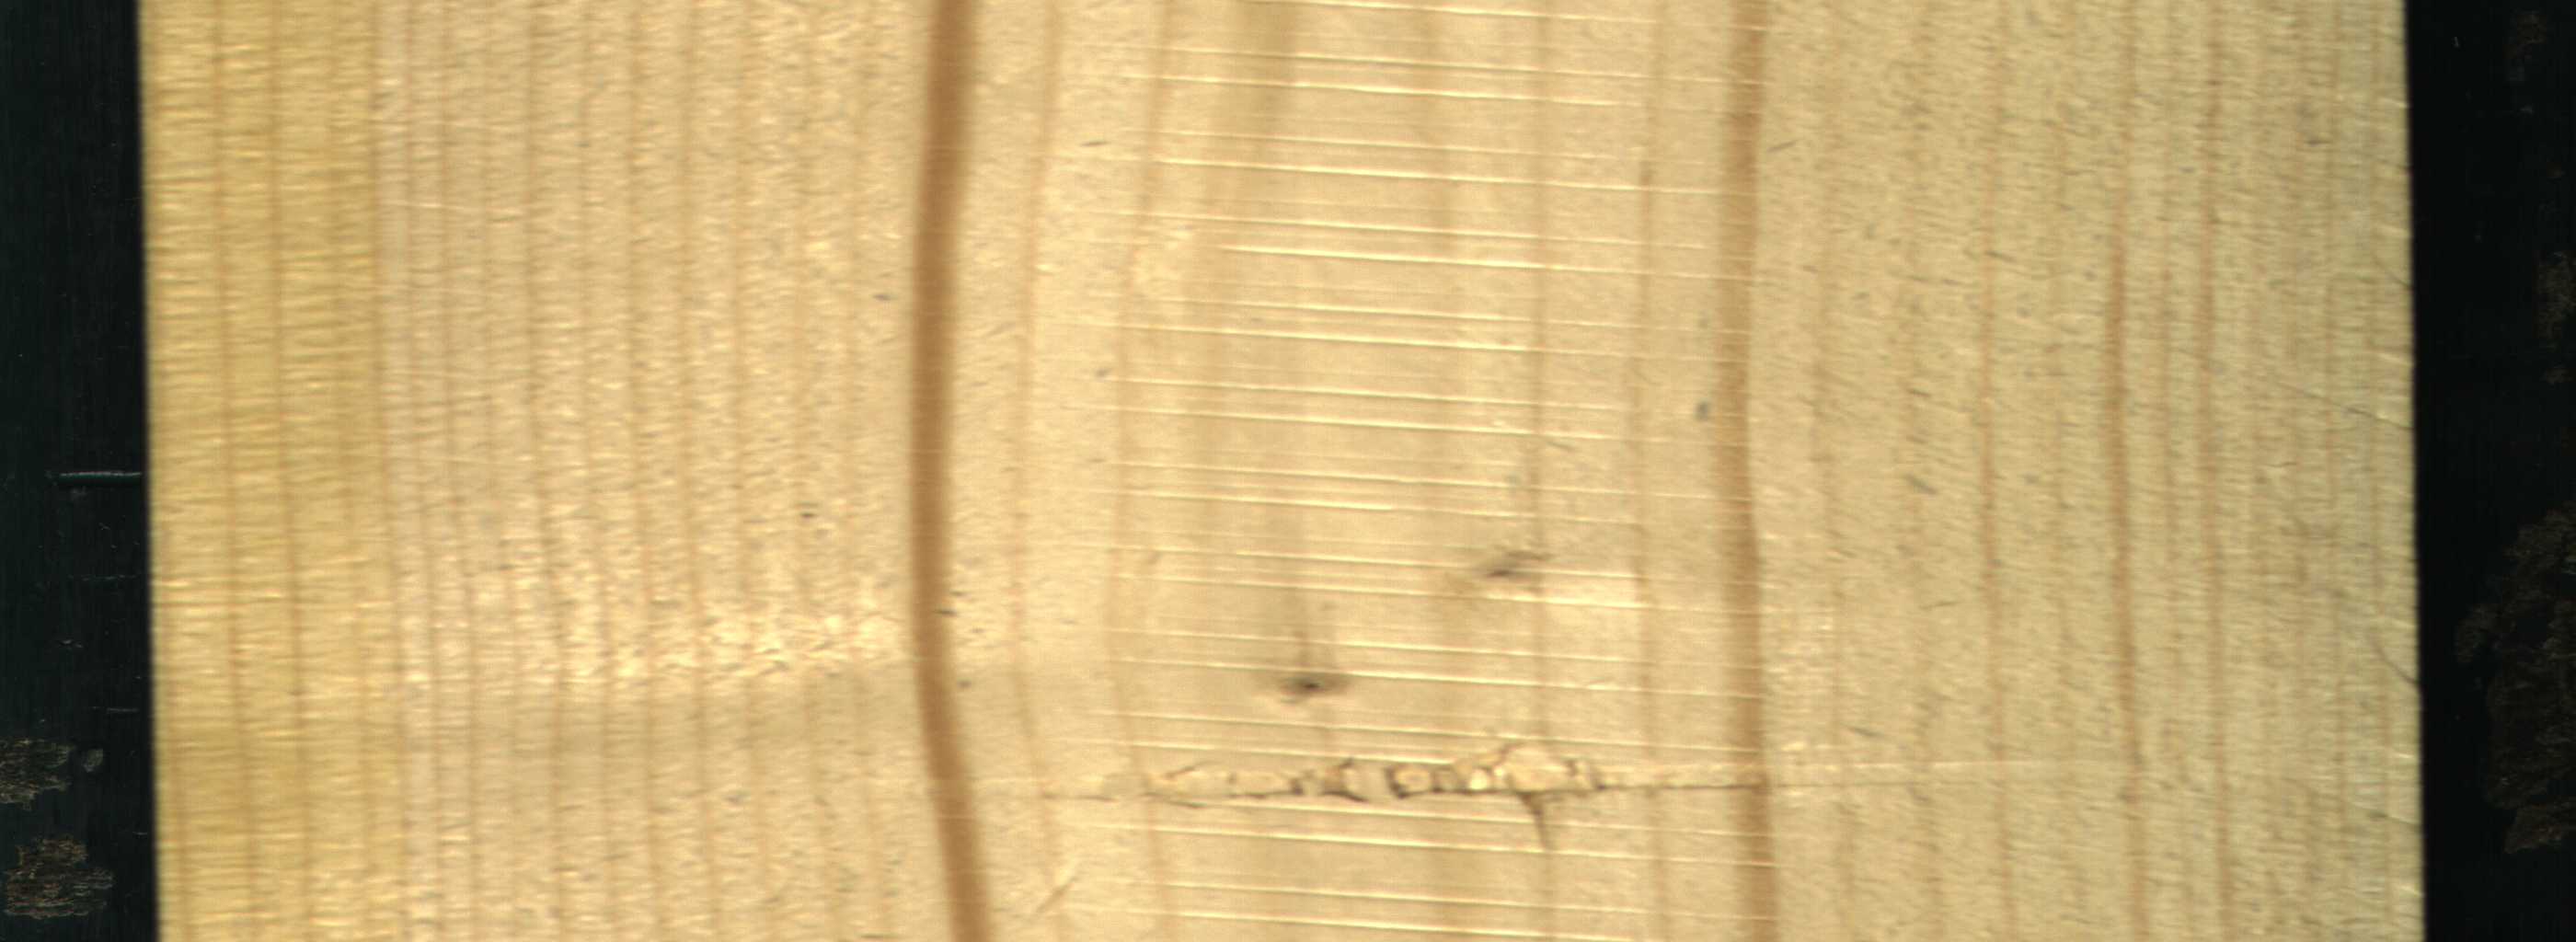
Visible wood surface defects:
Quartzity
Live_Knot
Live_Knot